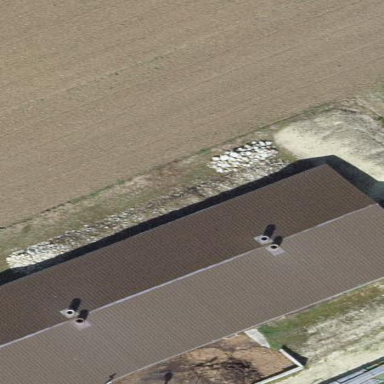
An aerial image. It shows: Building used for animal breeding.